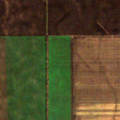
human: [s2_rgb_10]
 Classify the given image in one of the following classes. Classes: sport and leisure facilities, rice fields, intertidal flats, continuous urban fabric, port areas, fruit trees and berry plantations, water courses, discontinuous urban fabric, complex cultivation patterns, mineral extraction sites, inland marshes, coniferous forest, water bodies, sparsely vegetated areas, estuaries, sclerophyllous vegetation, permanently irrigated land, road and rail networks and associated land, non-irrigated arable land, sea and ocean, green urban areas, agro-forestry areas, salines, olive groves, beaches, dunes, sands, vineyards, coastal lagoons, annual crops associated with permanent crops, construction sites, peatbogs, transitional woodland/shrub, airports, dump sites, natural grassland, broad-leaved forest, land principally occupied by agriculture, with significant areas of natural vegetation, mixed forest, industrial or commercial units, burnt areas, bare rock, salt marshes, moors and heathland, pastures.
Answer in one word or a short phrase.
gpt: non-irrigated arable land